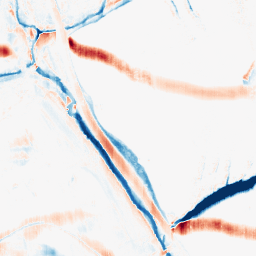
Category: morphological
Decomposition family: morphological_rect
Decomposition parameters: operation: average
width: 5
height: 20
Upsampling method: sinc_blackman
Upsampling parameters: scale: 2
kernel_size: 8
Upsampling scale: 2